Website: slack
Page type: stored-credit-cards
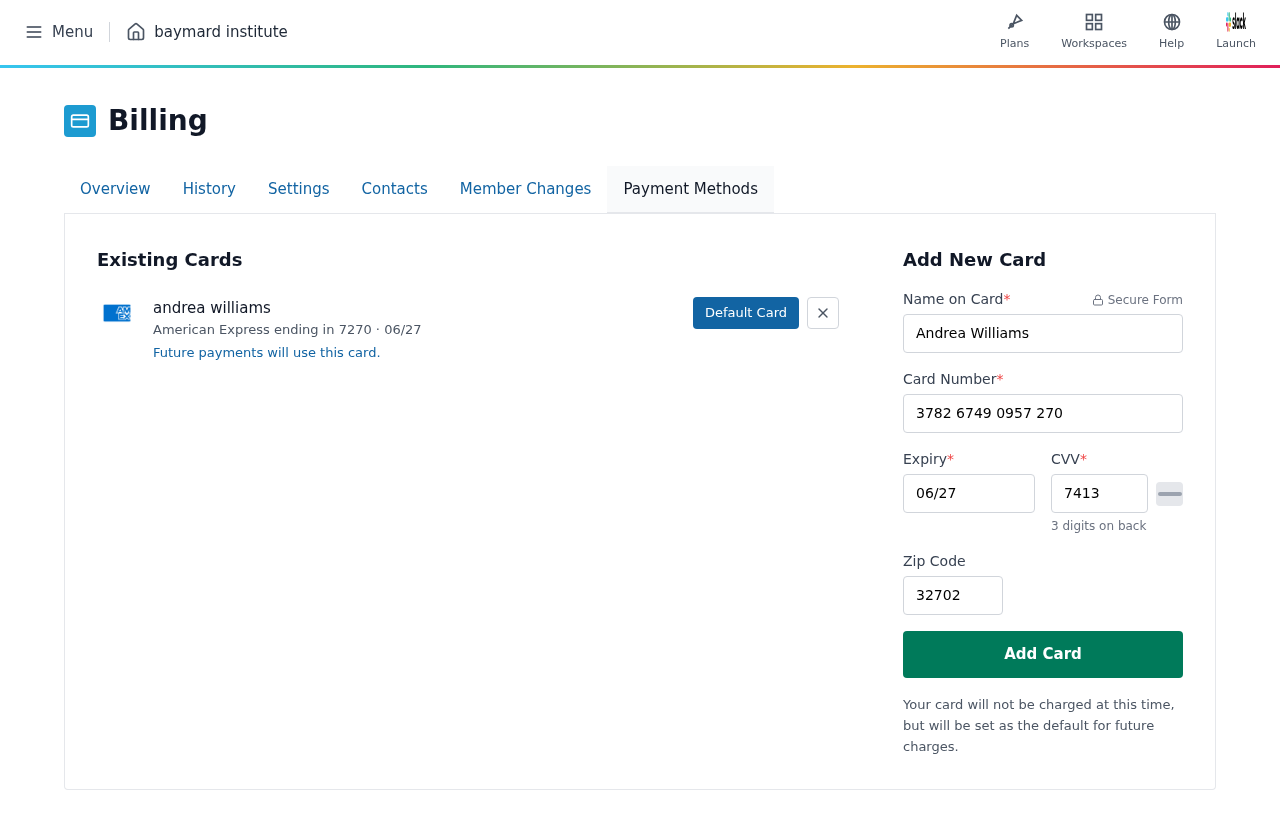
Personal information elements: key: PII_CARD_CVV
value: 7413
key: PII_CARD_EXPIRY
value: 06/27
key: PII_CARD_EXPIRY_MONTH
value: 06
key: PII_CARD_EXPIRY_YEAR
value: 27
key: PII_CARD_LAST4
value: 7270
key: PII_CARD_NUMBER
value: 3782 6749 0957 270
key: PII_CARD_TYPE
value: American Express
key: PII_FULLNAME
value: andrea williams
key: PII_FULLNAME
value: Andrea Williams
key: PII_POSTCODE
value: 32702